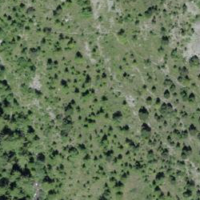
EUNIS habitat code: 23
Species observed at this site:
Platanthera bifolia
Dryas octopetala